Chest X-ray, PA view. Patient: 60 years old, sex M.
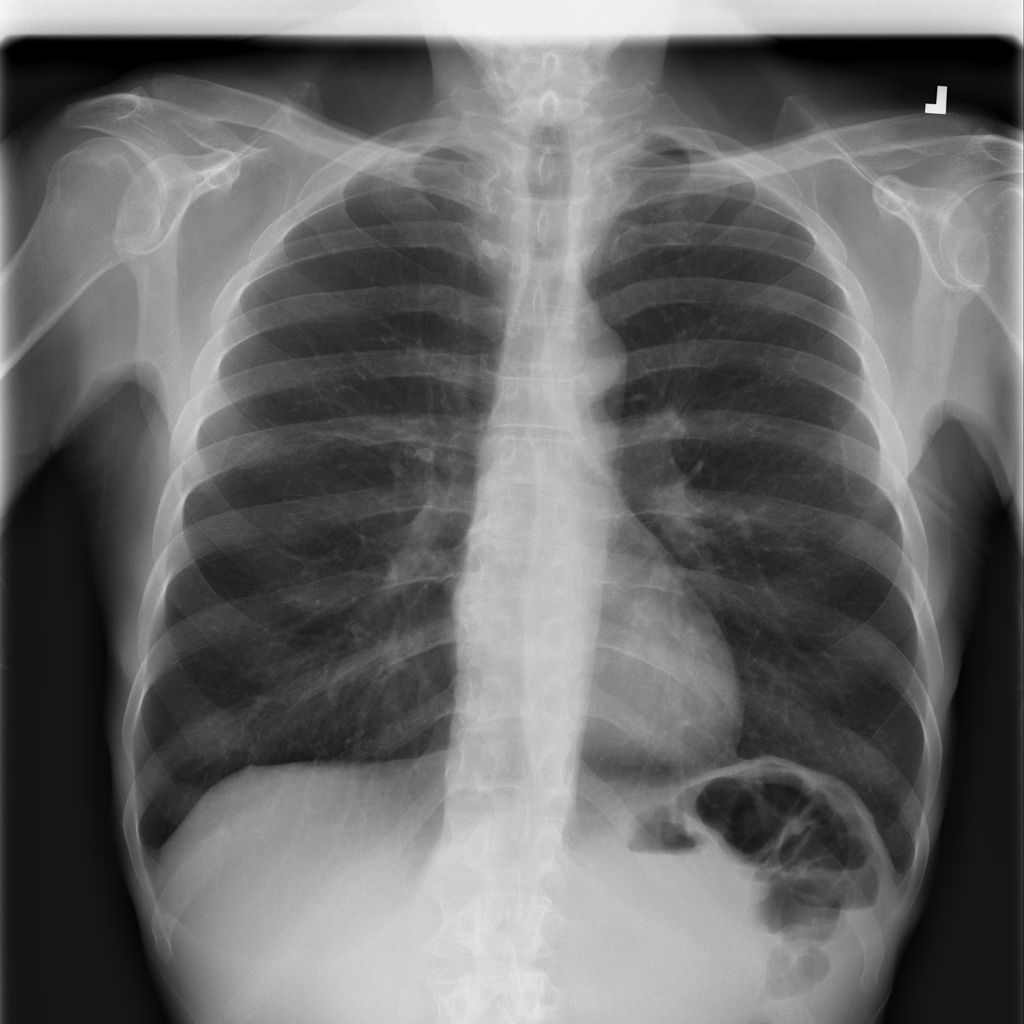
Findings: Infiltration